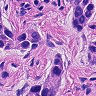
Metastatic tissue present: yes